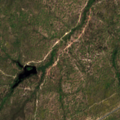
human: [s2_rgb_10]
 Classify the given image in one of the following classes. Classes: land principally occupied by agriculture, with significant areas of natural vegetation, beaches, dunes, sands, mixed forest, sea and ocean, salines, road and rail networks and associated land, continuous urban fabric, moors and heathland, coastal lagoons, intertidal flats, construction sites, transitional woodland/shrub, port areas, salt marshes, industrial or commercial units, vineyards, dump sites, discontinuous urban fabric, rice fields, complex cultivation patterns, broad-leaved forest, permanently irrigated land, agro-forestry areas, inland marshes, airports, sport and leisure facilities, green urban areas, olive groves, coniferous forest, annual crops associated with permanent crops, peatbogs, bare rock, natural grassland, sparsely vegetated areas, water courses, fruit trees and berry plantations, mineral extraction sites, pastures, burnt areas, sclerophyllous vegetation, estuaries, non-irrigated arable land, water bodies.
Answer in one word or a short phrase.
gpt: continuous urban fabric